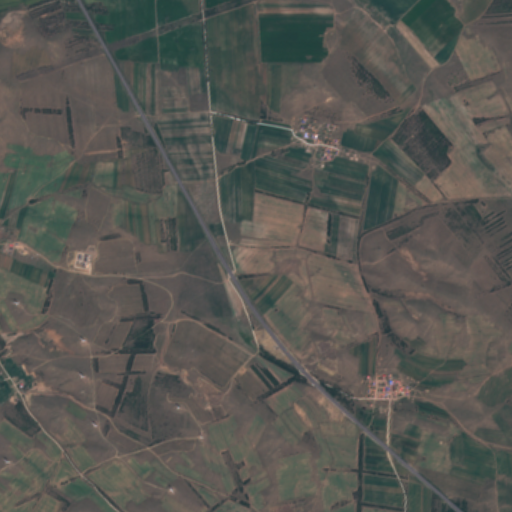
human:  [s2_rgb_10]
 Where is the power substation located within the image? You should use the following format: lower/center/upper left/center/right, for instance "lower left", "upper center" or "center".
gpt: The power substation is located in the center left of the image.
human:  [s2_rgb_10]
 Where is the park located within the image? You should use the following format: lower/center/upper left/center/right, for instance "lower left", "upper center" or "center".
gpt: There is no park in the image.